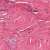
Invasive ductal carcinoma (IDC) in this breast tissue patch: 0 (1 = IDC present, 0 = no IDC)